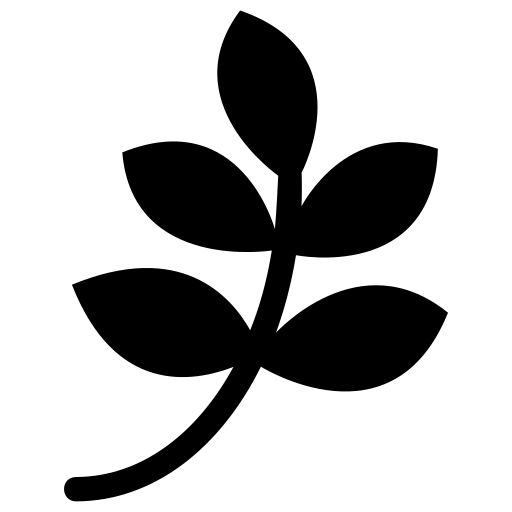
Tags: icon, FontAwesome, fa-icon, brand, pagelines